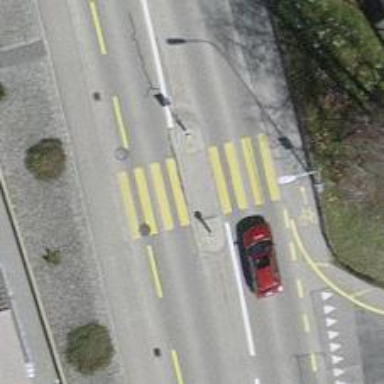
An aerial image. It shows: Uncontrolled zebra crossing with central island.